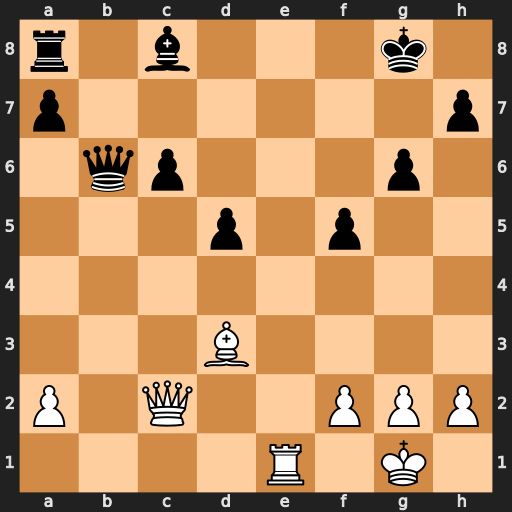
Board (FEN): r1b3k1/p6p/1qp3p1/3p1p2/8/3B4/P1Q2PPP/4R1K1
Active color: w
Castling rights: -
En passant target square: -
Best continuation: Qc3 Qd8 Qxc6